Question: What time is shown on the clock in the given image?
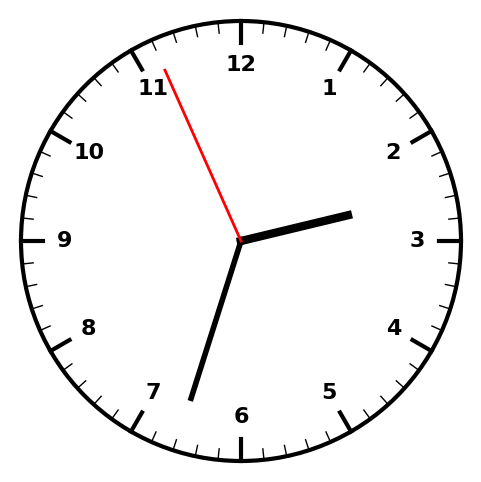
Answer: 02:32:56